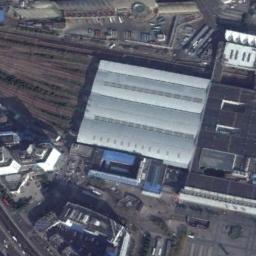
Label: railway_station